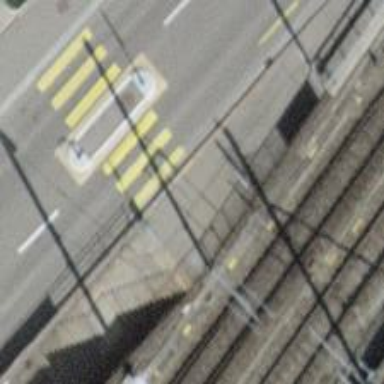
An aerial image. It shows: Steps with asphalt surface.